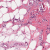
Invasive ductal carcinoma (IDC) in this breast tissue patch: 1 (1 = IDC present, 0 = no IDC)